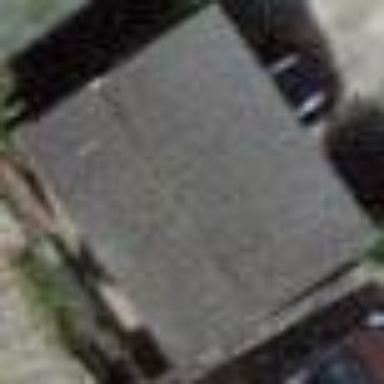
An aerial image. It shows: View of roof of building.